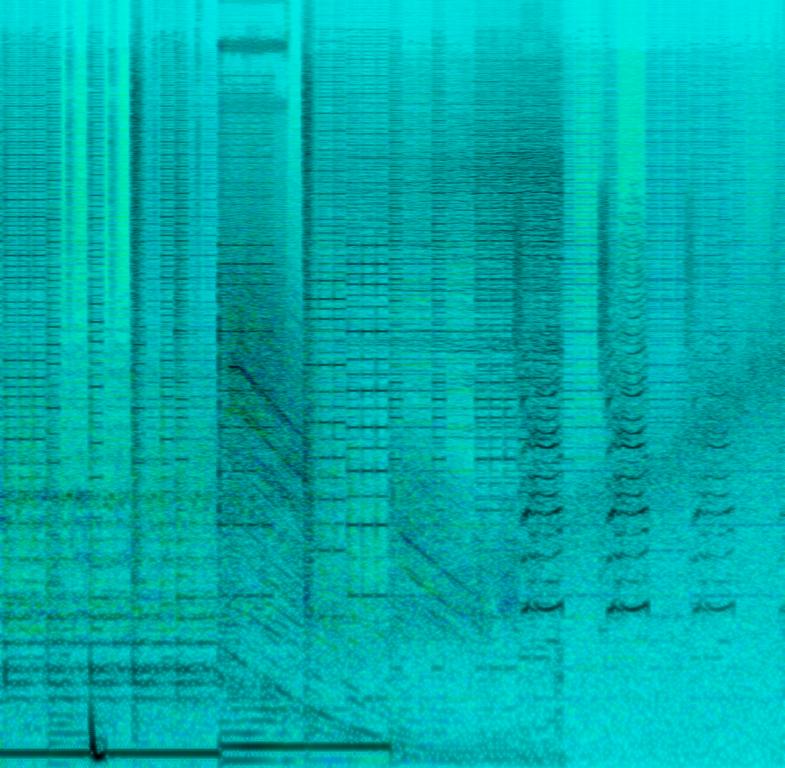
A male singer sings this slick melody with male backup singers in vocal echo type harmony. The song is medium tempo with heavy bass drops, strong drumming rhythm, keyboard accompaniment and slick percussive hits. The song is a modern techno dance tune and groovy in nature. The song is average in audio quality and serves as a documentary soundtrack.